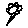
Label: flower